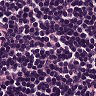
Metastatic tissue present: no